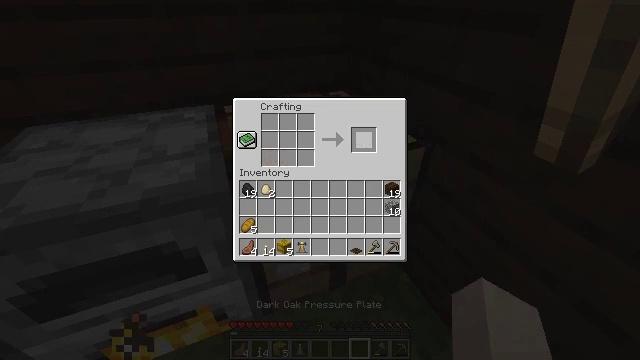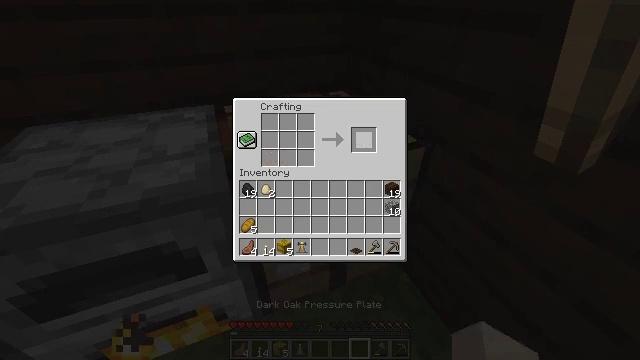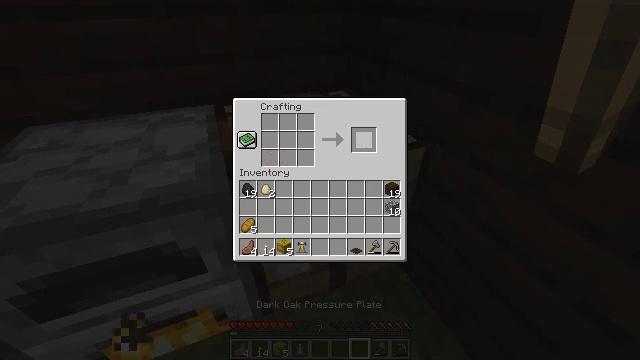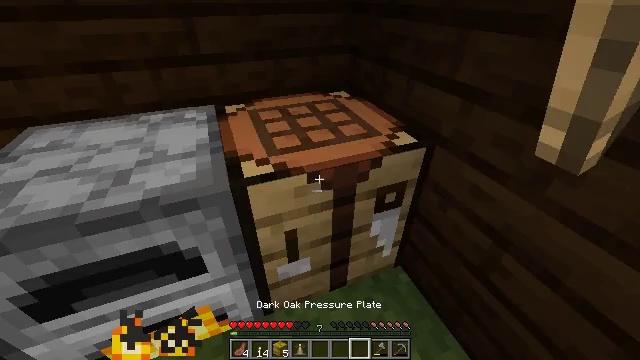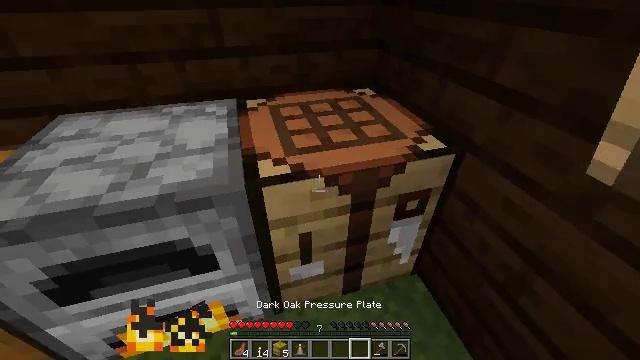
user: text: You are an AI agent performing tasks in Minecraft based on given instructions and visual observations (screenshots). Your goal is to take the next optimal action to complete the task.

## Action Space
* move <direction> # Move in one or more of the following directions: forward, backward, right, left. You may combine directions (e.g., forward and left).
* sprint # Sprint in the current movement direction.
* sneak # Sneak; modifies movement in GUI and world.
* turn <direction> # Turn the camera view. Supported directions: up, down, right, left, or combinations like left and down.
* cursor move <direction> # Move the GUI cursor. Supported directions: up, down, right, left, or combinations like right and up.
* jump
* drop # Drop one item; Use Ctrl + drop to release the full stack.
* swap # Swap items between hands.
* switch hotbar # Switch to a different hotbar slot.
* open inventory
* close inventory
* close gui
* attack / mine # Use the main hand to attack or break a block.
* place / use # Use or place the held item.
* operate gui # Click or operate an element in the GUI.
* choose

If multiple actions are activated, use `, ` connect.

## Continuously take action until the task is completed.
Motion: motion action
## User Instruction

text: Interact with the crafting table and make a dark oak pressure plate.
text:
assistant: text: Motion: sneak, operate gui
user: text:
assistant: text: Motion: sneak
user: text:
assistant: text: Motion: no_op
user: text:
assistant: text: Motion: move forward, turn left and down, close gui
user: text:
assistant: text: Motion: open inventory